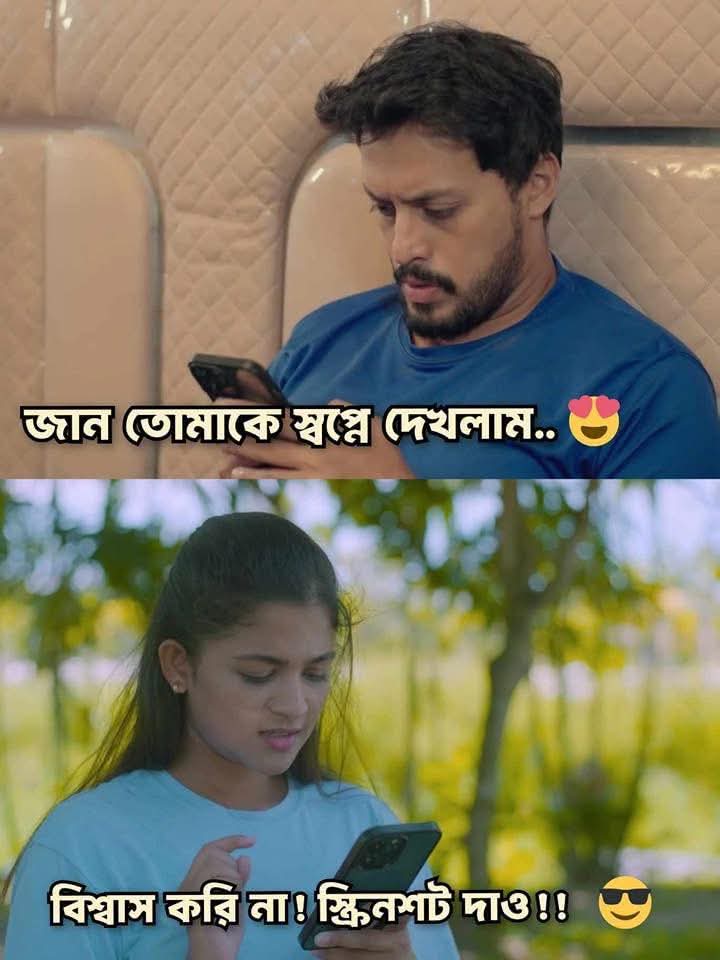
Text: জান তোমাকে স্বপ্নে দেখলাম..
বিশ্বাস করি না! স্ক্রিনশট দাও!!
Label: Non Hate